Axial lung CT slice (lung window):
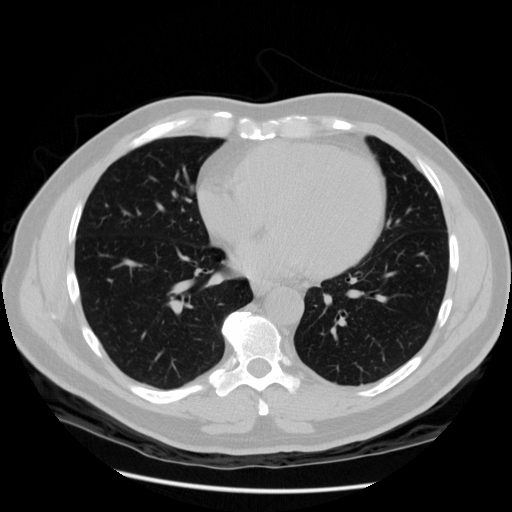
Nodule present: no